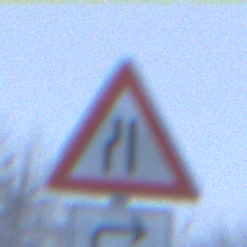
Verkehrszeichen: EinseitigVerengteFahrbahnLinks
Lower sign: RichtungsangabeDurchPfeile5
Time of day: Midday
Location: Outdoor (Nature)
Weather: Overcast
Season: Winter
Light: Natural